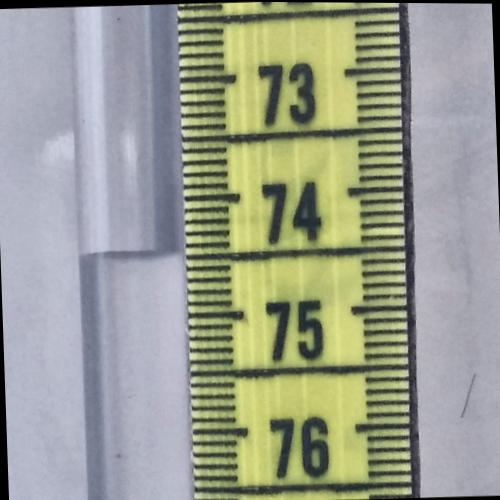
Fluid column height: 74.5 cm